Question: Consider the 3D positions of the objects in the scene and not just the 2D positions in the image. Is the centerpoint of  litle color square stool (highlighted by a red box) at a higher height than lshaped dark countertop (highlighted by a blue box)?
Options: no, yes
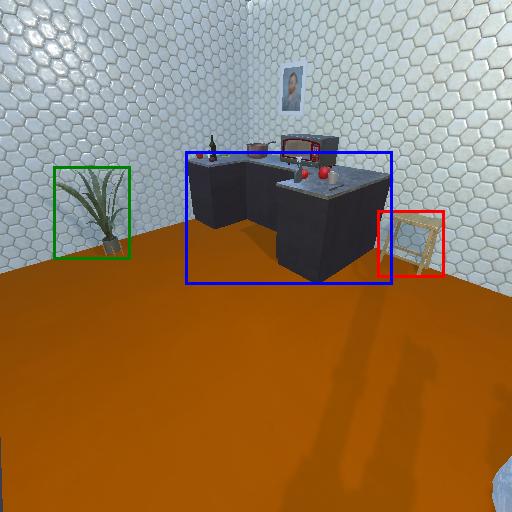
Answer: no